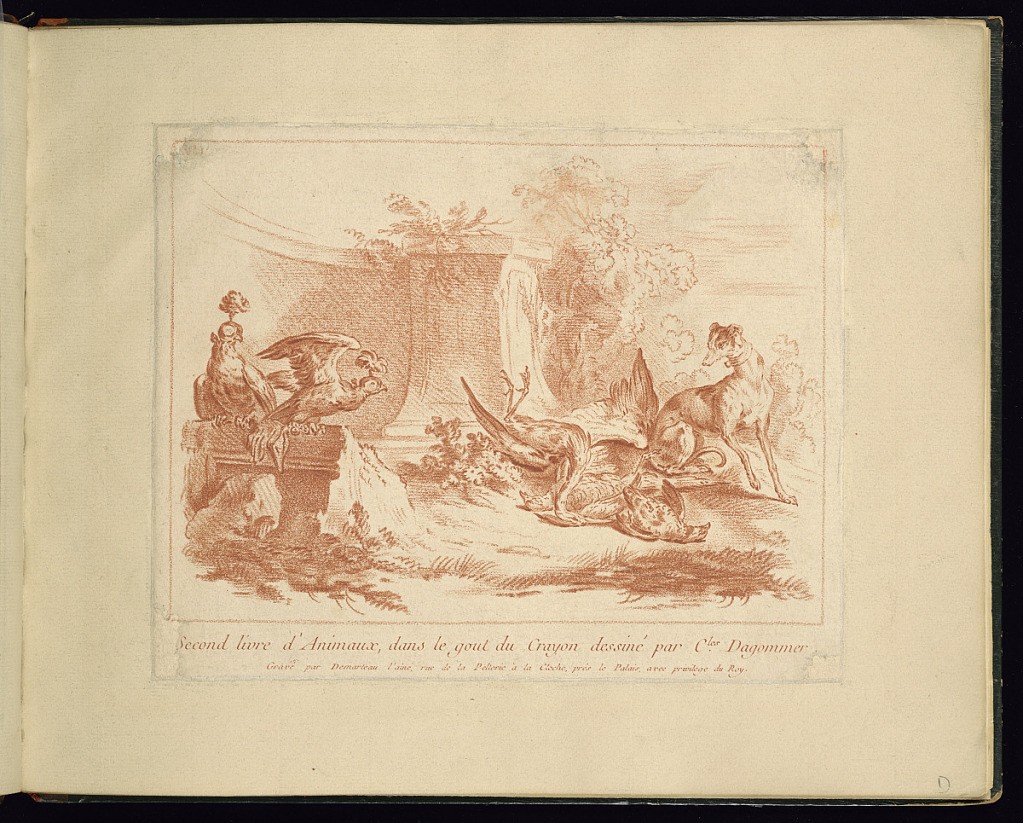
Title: Title Page and Hunting Scene
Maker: Charles Dagomer, French, active 1750 – d.1766
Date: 1755–76
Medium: Etching and engraving (crayon manner) in red ink on paper
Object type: Print
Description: Title page and hunting scene in a landscape with a garden wall in the background. A dog to the right looking down on a pile of dead birds. To the left, two falcons or birds of prey perched on a stone ruin. The plate is titled and signed.